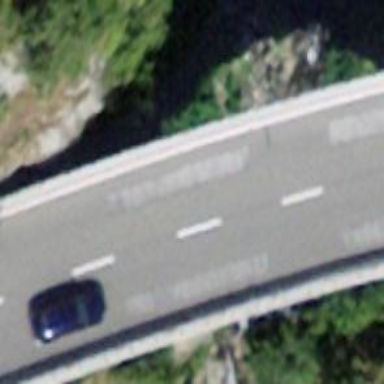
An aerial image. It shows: Primary highway bridge with asphalt surface.